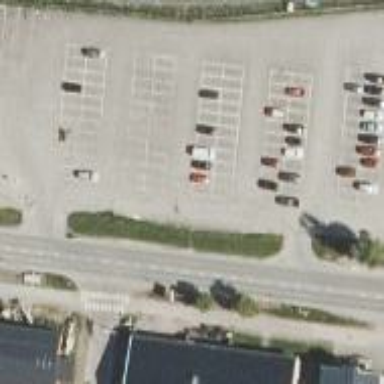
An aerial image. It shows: Parking area with park and ride facilities.